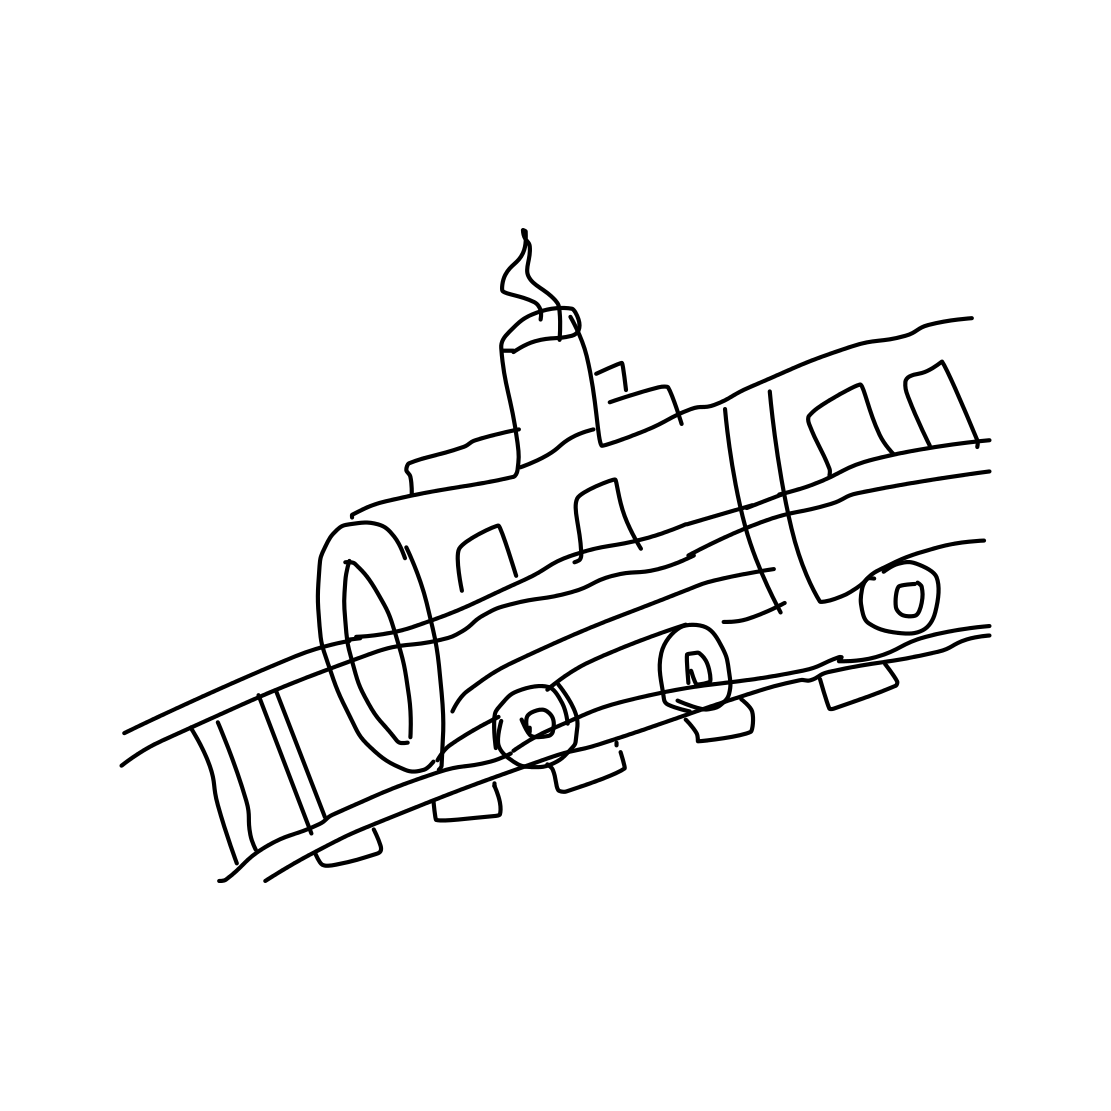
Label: train